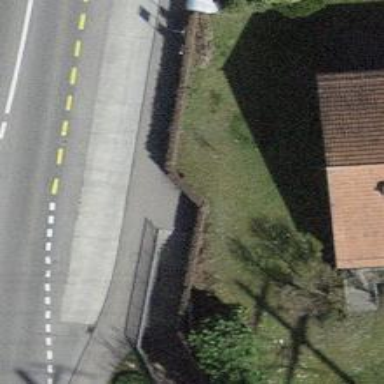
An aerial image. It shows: Road with steps.